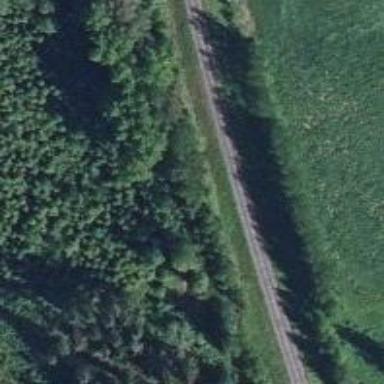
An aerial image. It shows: Railway track.